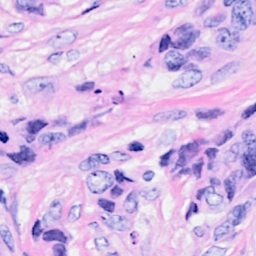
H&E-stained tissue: Breast